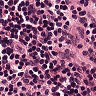
Metastatic tissue present: no